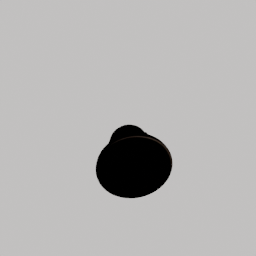
Label: decoration